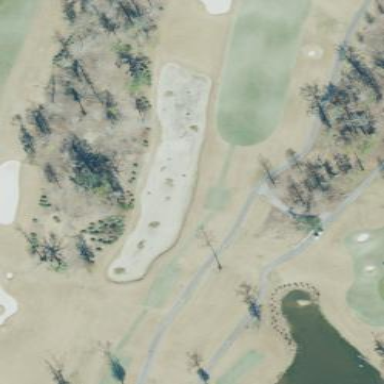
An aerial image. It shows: Sand bunker on golf course.